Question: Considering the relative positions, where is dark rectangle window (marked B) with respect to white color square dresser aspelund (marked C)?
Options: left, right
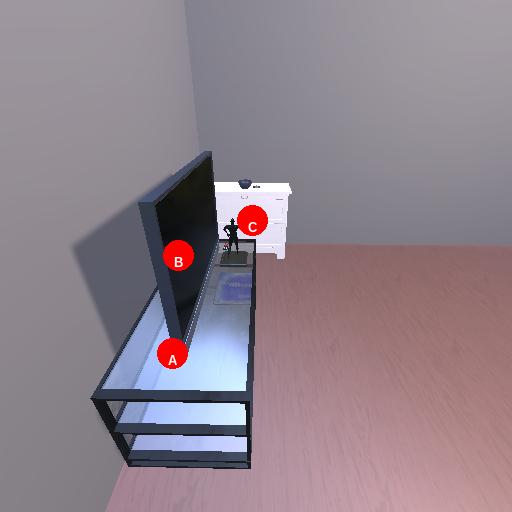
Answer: left